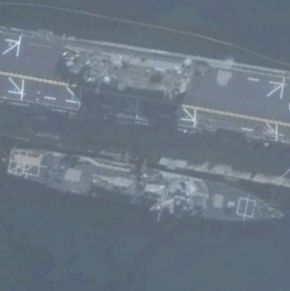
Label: destroyer